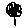
Label: flower